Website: ulta-beauty
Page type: address-validator
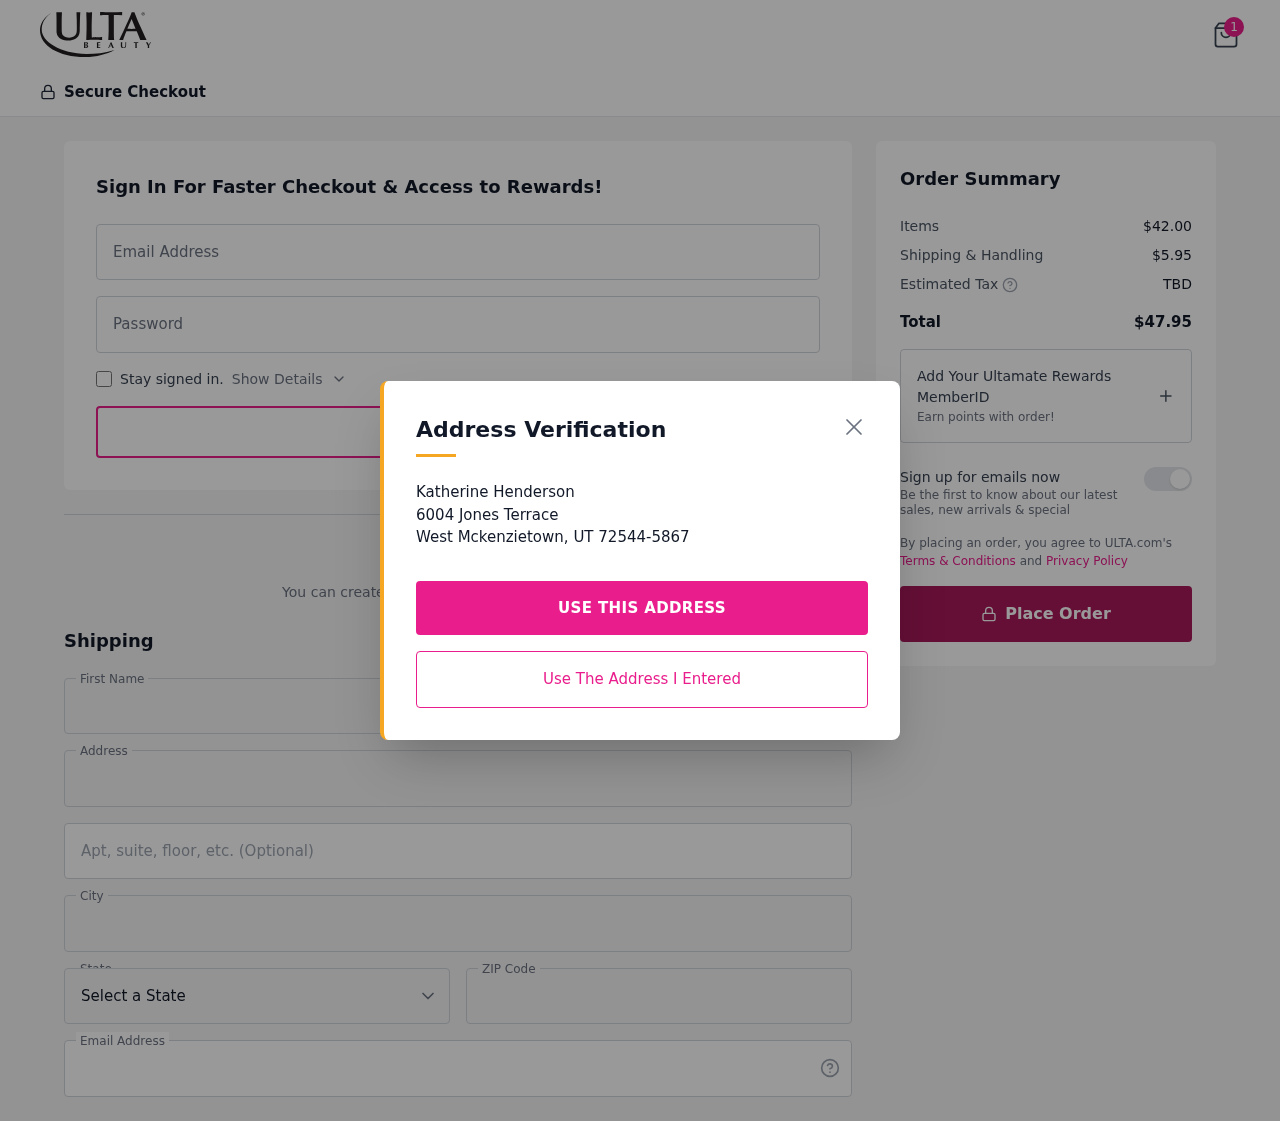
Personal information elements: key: PII_CITY
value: West Mckenzietown
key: PII_EMAIL
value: katherine_henderson@gmail.com
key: PII_FIRSTNAME
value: Katherine
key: PII_LASTNAME
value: Henderson
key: PII_POSTCODE
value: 72544
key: PII_STATE_ABBR
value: UT
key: PII_STREET
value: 6004 Jones Terrace
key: PII_STREET2
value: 6004 Jones Terrace
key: PII_FULLNAME2
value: Katherine Henderson
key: PII_CITY2
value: West Mckenzietown
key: PII_STATE_ABBR2
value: UT
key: PII_POSTCODE_FULL
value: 72544
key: PII_POSTCODE_EXT
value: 5867
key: PII_POSTCODE_NUMERIC
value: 72544
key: PII_POSTCODE_EXT_NUMERIC
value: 5867
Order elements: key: ORDER_NUM_ITEMS
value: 1
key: ORDER_SUBTOTAL
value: $42.00
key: ORDER_SHIPPING_COST
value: $5.95
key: ORDER_TOTAL
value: $47.95